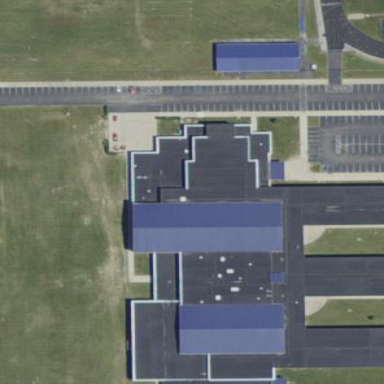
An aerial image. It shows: School building.